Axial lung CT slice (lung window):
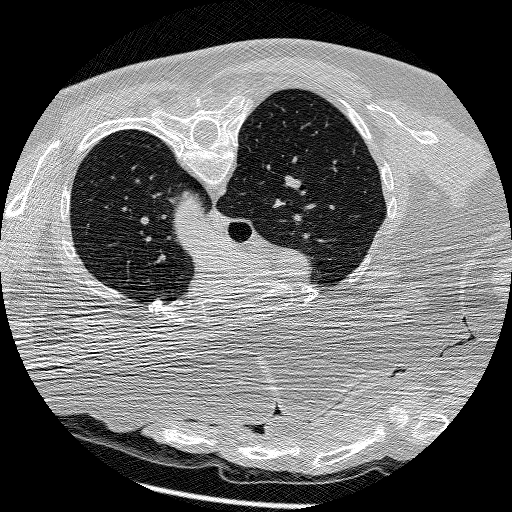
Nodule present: no